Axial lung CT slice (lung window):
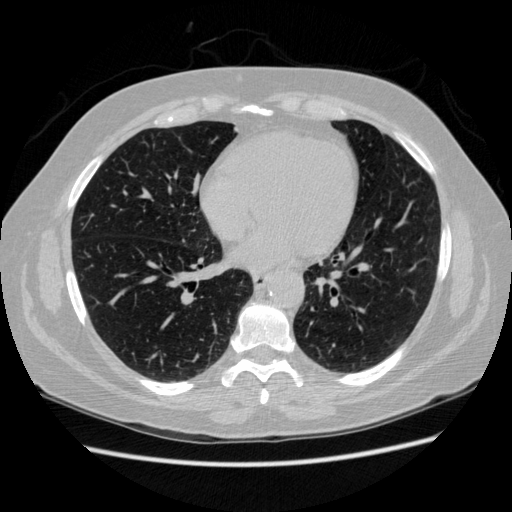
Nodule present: no